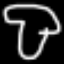
Label: mushroom